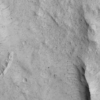
Label: not_dusty